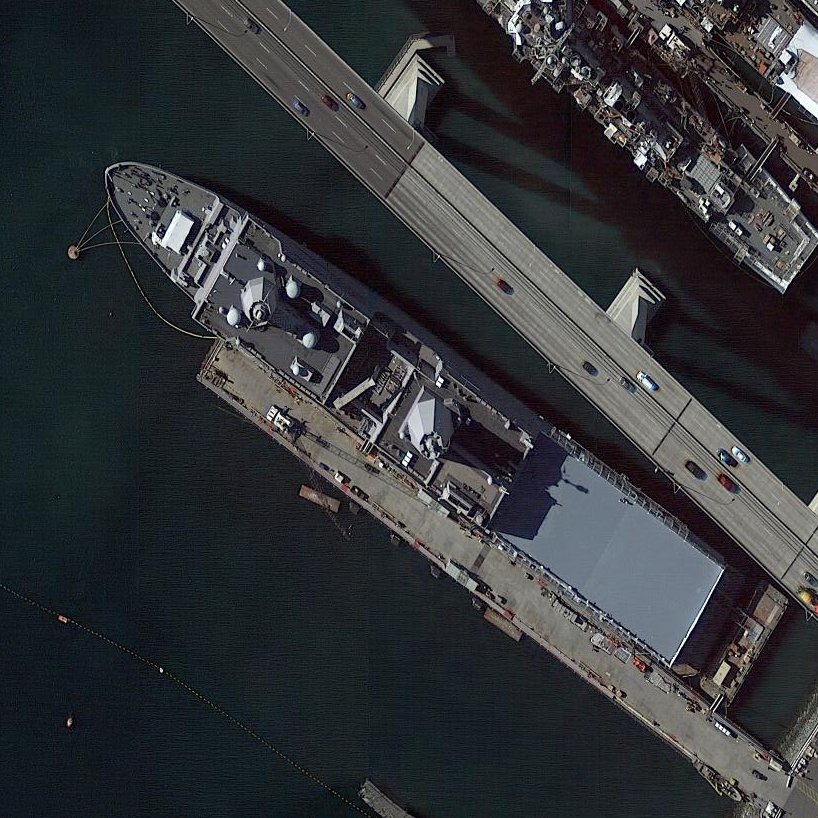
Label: combat